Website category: movie
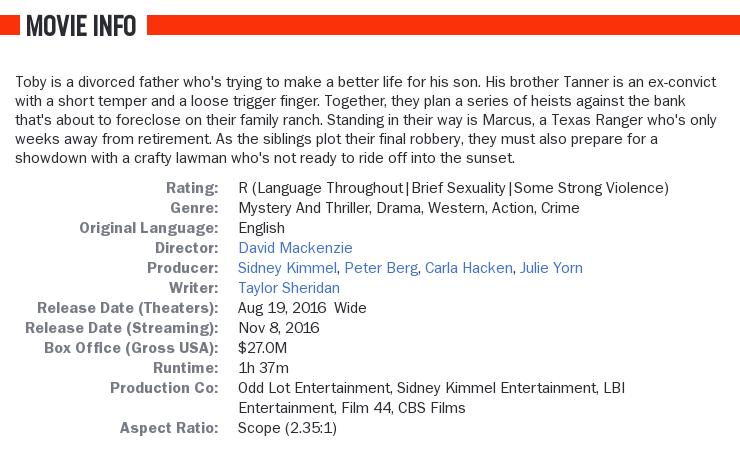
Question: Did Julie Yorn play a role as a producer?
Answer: yes

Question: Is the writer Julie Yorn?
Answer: no

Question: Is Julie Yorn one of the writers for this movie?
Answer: no

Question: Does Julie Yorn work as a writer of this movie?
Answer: no

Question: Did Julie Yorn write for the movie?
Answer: no

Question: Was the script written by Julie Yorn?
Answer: no

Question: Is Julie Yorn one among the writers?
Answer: no

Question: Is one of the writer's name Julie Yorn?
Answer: no

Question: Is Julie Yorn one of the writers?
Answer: no

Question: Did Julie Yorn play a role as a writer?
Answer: no

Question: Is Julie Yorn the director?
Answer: no

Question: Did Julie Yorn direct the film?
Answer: no

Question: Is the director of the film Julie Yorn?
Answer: no

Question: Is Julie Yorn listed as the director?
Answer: no

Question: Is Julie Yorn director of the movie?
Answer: no

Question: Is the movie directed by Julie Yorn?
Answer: no

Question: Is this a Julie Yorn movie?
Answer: no

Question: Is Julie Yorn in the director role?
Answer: no

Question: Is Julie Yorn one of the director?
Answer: no

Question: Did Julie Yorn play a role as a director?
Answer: no

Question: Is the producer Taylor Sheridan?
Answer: no

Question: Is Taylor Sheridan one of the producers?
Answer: no

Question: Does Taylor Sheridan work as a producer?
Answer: no

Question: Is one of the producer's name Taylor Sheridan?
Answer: no

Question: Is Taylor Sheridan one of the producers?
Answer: no

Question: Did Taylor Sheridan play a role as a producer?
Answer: no

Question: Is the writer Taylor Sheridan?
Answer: yes

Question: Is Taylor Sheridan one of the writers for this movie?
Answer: yes

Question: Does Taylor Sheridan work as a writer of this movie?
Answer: yes

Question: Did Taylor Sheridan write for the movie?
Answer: yes

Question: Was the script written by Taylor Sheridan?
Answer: yes

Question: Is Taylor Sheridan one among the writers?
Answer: yes

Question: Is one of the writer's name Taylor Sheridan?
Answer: yes

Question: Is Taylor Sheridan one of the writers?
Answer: yes

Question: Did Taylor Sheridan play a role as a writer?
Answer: yes

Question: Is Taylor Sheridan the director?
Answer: no

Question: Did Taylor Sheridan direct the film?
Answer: no

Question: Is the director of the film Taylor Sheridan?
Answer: no

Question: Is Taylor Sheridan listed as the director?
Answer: no

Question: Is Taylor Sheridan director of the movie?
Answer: no

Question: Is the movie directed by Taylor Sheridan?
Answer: no

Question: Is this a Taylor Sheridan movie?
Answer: no

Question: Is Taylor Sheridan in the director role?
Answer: no

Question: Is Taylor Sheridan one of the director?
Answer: no

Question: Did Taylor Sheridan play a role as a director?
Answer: no